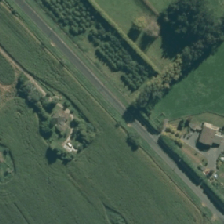
Land cover: shortrotation_cropland